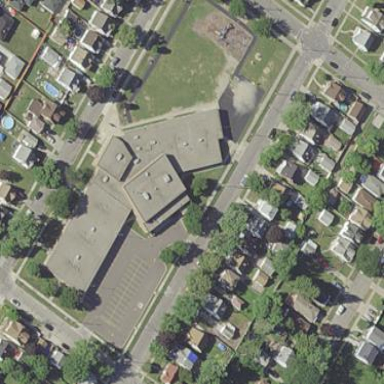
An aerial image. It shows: School building.